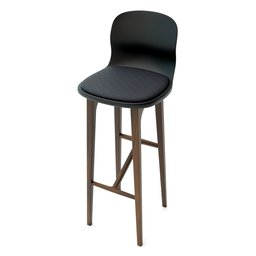
Label: furniture